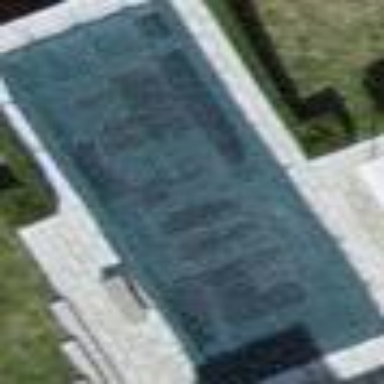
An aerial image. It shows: Swimming pool located in leisure land.